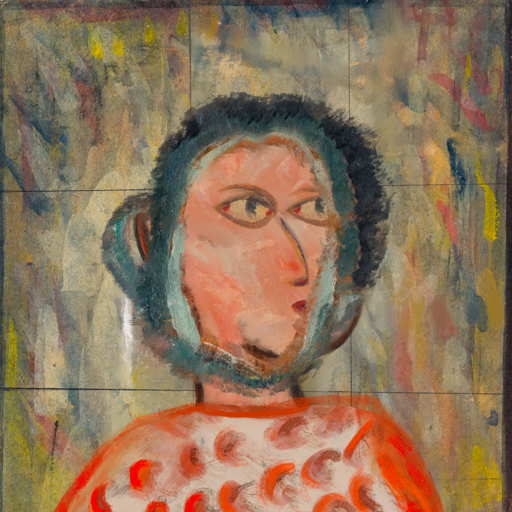
Background: GypsyMother, Head And Neck Side: Roy_Bahadur, Face Side: GypsyMother, Bust: Rupkatha, Hair Side: Boggyland, Head Accessory: Blank, Second Necklace: Blank, Necklace: Blank, Baby: Blank